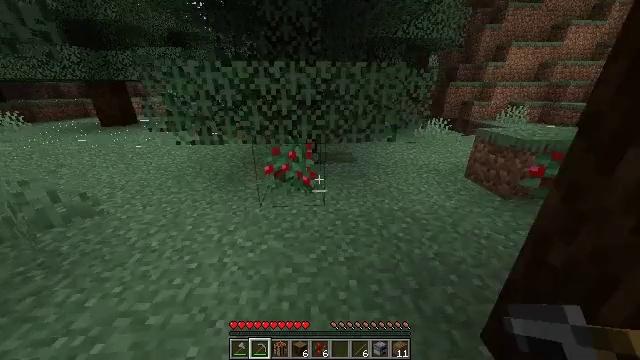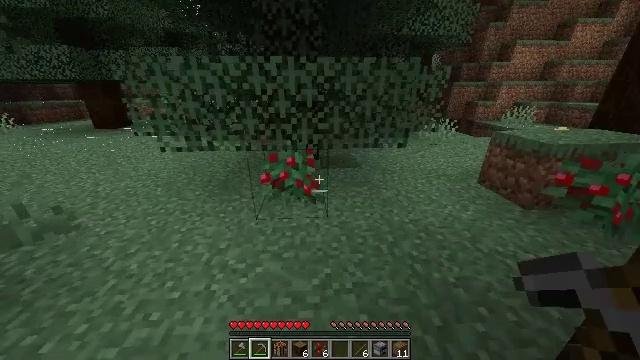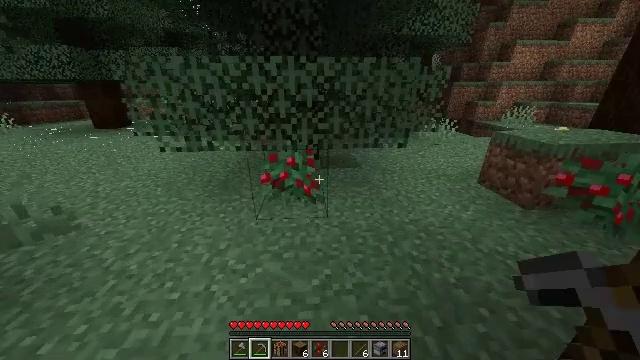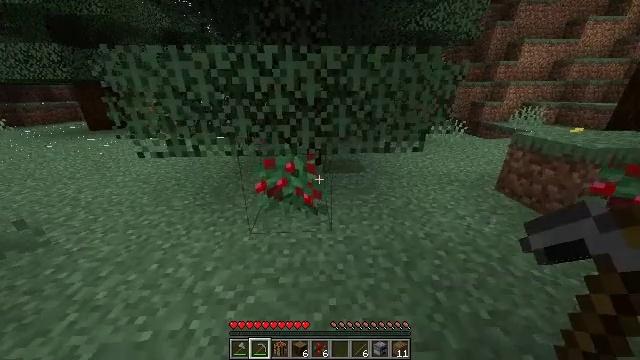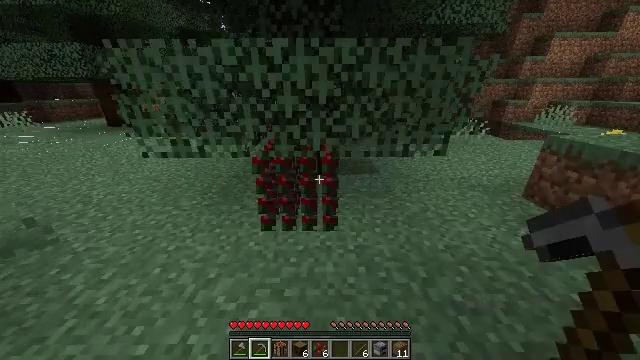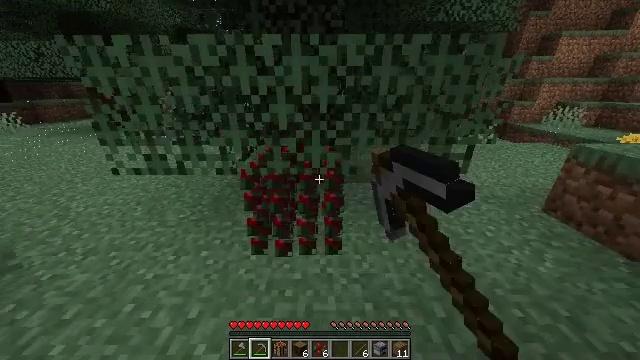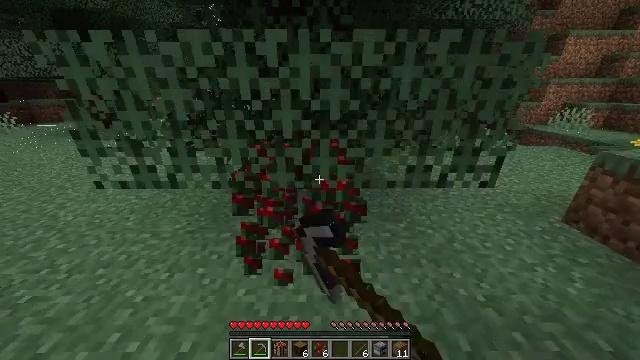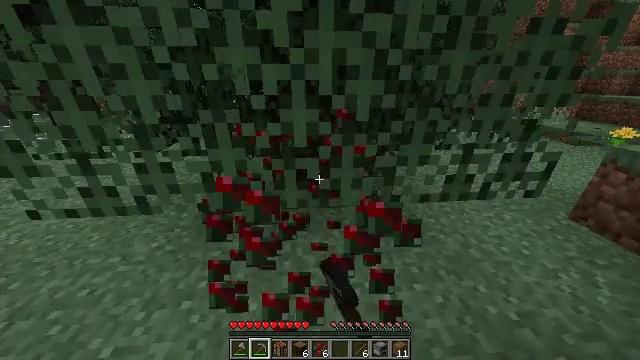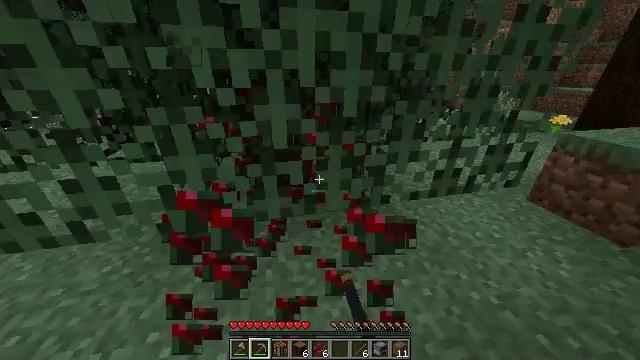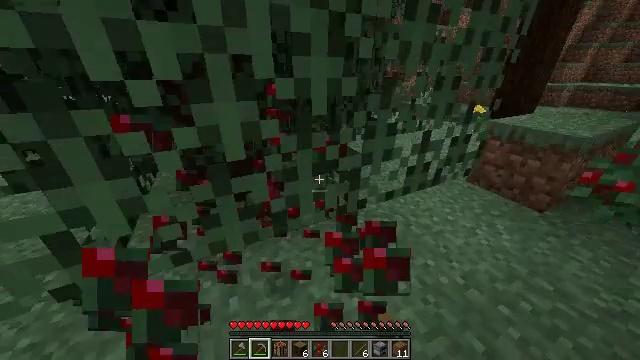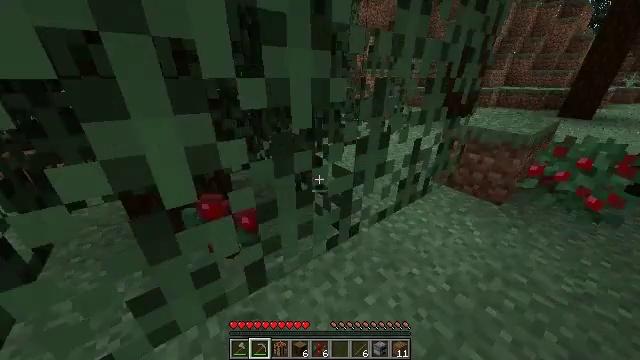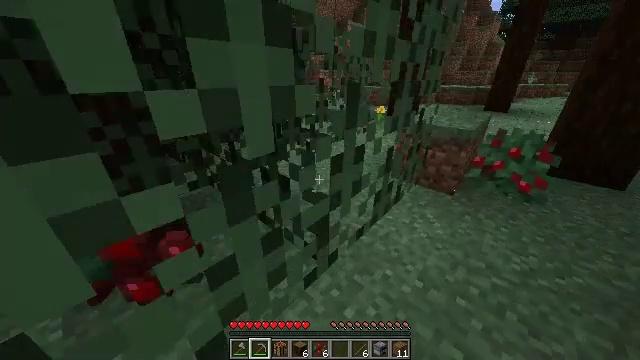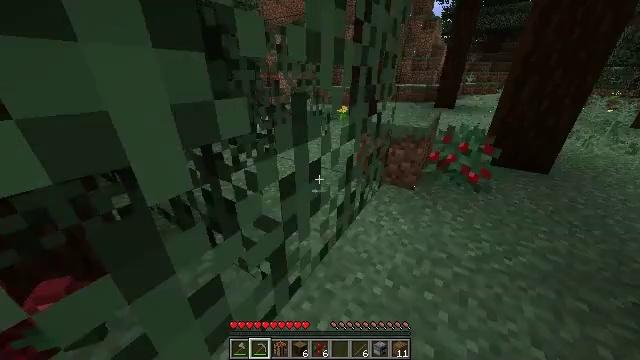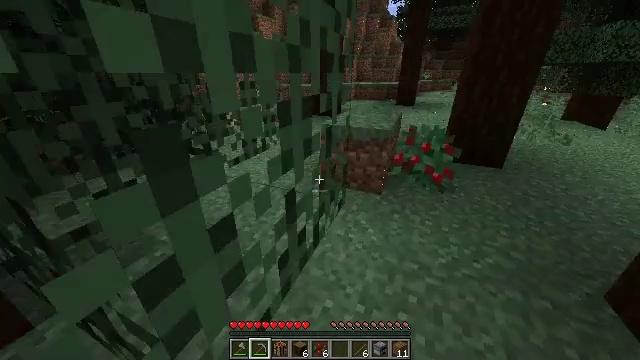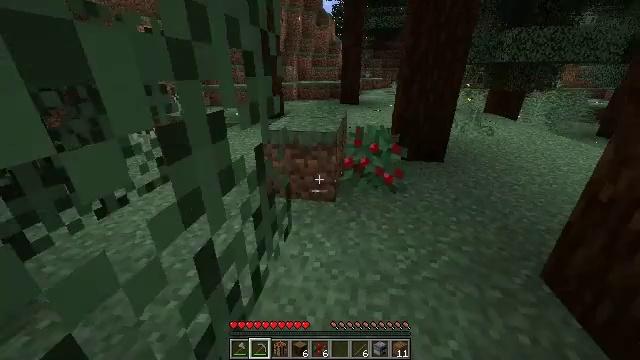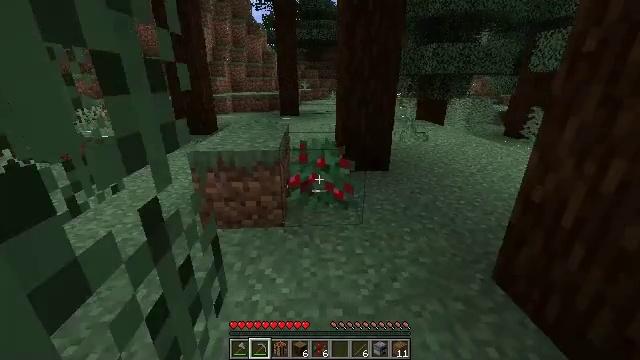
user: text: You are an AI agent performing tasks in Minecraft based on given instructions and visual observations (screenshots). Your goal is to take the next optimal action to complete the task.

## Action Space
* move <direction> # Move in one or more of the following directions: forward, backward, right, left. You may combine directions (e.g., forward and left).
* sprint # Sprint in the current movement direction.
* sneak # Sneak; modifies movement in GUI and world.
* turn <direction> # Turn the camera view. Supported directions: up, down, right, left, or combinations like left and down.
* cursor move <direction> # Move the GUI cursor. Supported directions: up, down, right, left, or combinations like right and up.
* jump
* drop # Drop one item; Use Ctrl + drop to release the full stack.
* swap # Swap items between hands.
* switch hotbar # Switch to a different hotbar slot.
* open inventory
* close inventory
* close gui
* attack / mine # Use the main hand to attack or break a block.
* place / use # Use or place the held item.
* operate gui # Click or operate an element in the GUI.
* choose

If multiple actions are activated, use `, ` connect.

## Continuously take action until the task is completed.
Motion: motion action
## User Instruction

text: Gather materials from the sweet berry bush.
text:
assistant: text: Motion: move forward, sprint
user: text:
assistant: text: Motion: move forward, sprint
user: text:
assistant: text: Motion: move forward, sprint
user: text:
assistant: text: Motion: move forward, sprint, turn left, attack / mine
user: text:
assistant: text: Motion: move forward and move left, sprint, attack / mine
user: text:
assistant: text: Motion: move forward and move left, sprint, attack / mine
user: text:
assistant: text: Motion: move forward and move left, sprint, turn right and down, attack / mine
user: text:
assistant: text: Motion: move forward, sprint, turn right and down
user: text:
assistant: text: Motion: move forward, sprint, turn right
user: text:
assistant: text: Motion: move forward, sprint, turn right and up
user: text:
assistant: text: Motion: move forward, sprint, turn right
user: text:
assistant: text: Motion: move forward, sprint, turn right
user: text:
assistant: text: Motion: move forward, sprint, turn right
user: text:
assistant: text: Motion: move forward, sprint, turn right and up
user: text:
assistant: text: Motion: move forward, sprint, turn right and up
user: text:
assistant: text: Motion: move forward, sprint, turn right
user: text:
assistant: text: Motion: move forward, sprint, turn right
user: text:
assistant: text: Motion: move forward, sprint
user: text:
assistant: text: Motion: move forward, sprint, attack / mine
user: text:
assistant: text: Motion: move forward, sprint, attack / mine
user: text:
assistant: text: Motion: move forward, sprint, attack / mine
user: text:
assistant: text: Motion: move forward and move right, sprint, turn left, attack / mine
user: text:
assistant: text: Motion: move forward and move right, sprint, turn left and down
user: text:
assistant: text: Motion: sprint